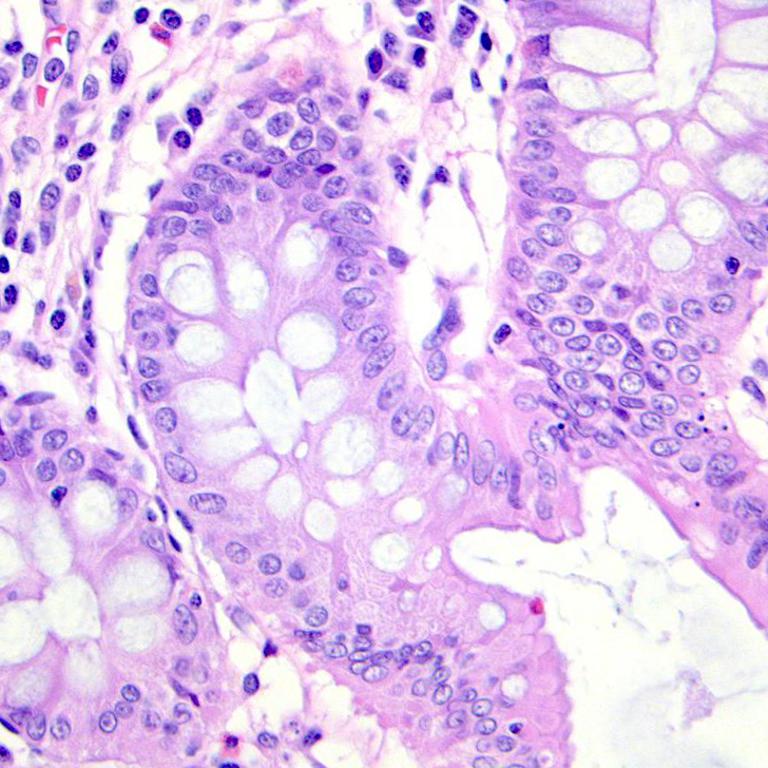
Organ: colon
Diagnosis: benign